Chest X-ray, PA view. Patient: 41 years old, sex F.
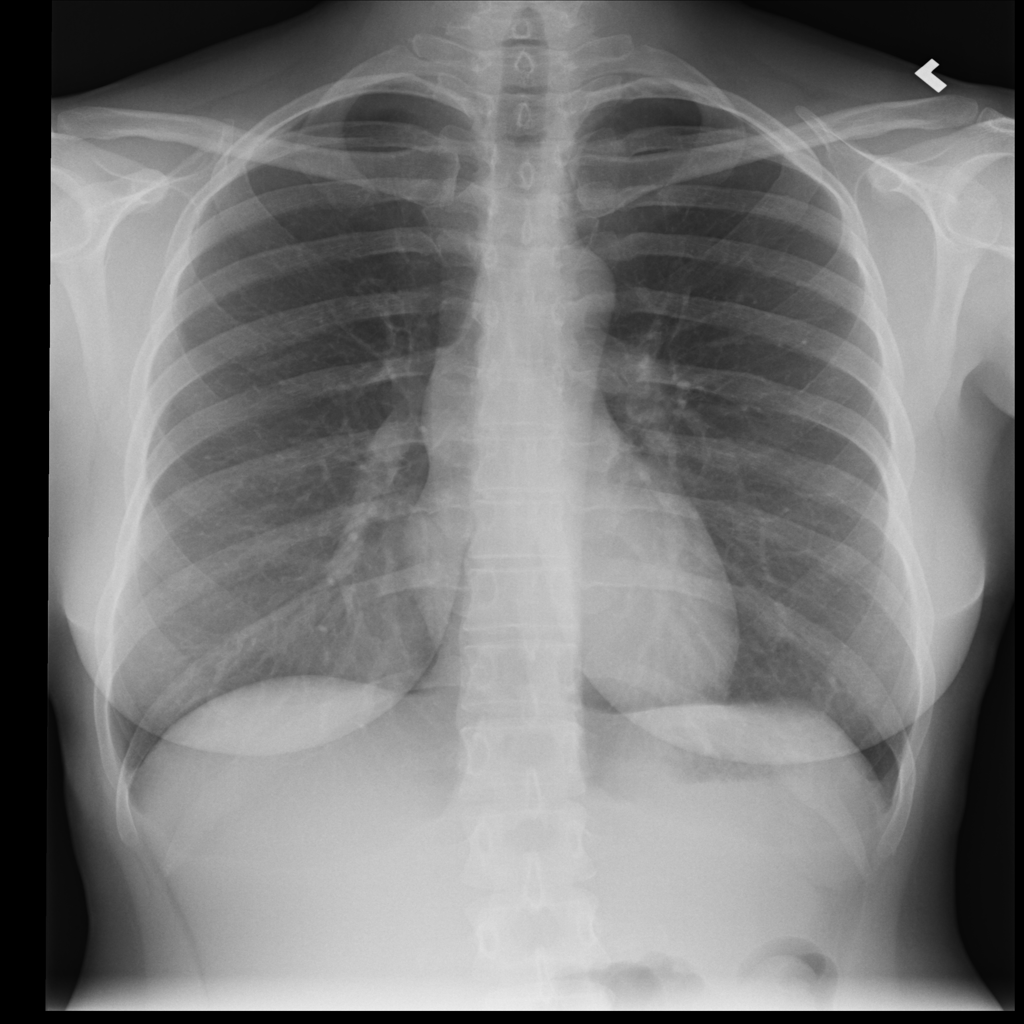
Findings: No Finding